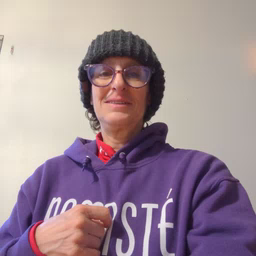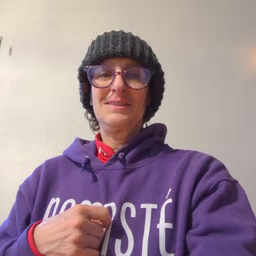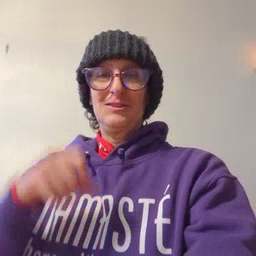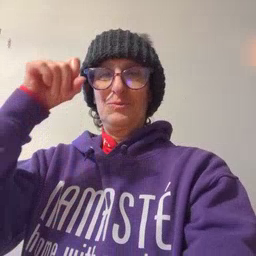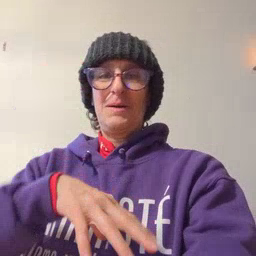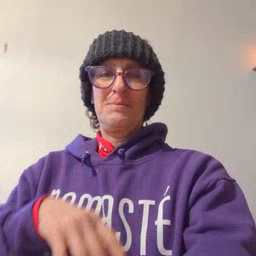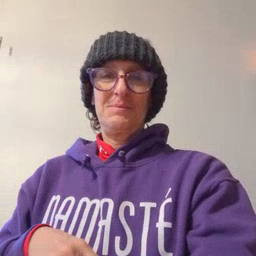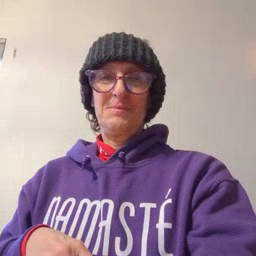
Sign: drop